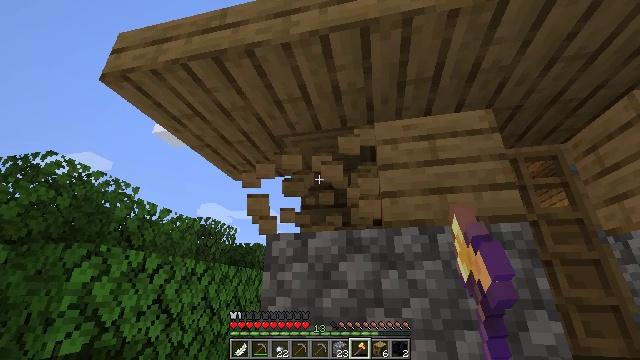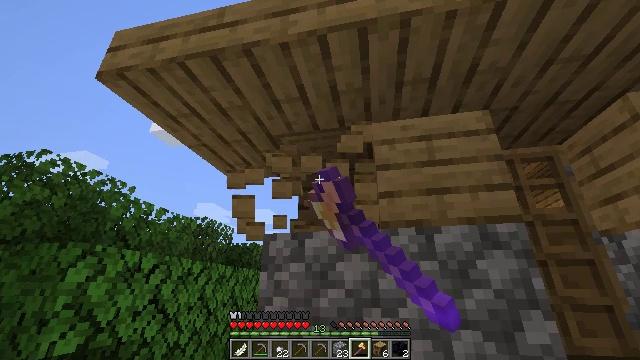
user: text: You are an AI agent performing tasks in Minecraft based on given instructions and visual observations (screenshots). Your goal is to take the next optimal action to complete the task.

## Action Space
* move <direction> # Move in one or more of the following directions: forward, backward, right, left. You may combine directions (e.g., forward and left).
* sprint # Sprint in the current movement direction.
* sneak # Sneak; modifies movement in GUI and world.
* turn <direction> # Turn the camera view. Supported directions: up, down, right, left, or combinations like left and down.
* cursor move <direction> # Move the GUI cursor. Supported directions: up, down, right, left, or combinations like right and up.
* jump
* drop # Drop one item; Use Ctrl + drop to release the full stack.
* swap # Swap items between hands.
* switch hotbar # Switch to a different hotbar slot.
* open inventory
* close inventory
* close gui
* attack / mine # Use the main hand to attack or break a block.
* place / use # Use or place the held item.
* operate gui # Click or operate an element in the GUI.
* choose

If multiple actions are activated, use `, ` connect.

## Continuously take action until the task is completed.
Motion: motion action
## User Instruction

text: Break the existing planks.
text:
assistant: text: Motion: attack / mine
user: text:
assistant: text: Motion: attack / mine